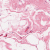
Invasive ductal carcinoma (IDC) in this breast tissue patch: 0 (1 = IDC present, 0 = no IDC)